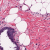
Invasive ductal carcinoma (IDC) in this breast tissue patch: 0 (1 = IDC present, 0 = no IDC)